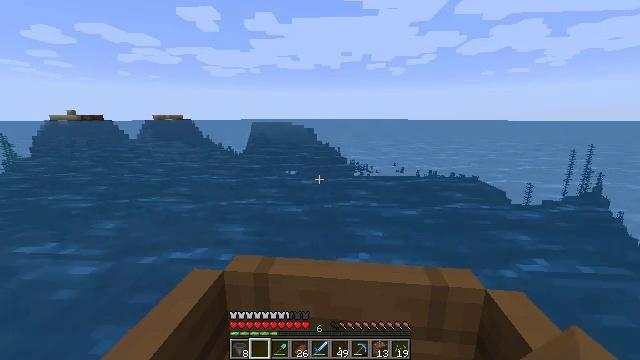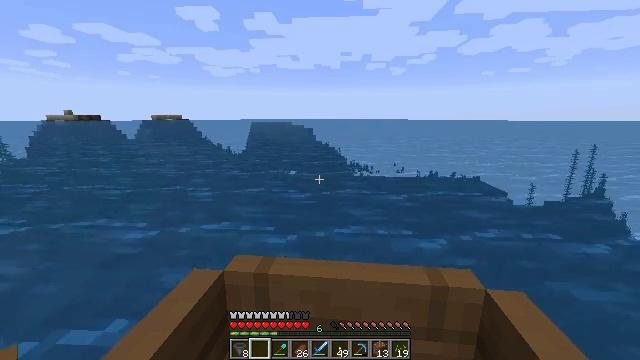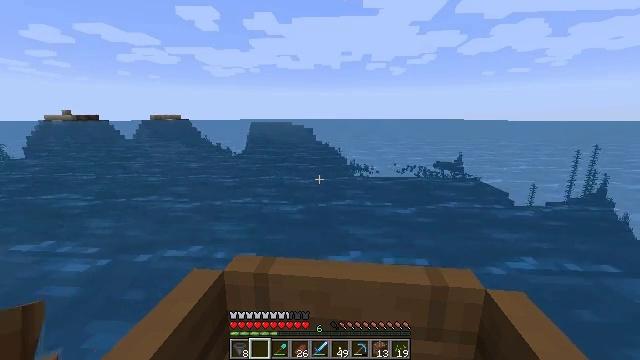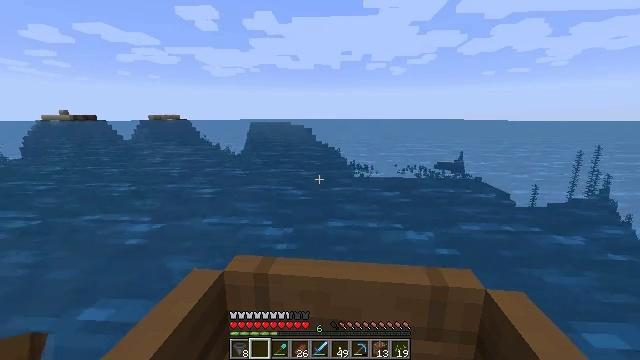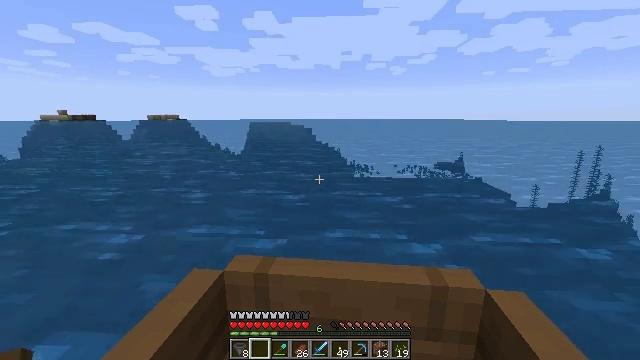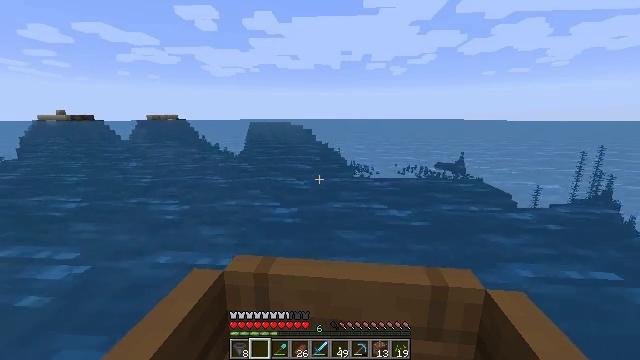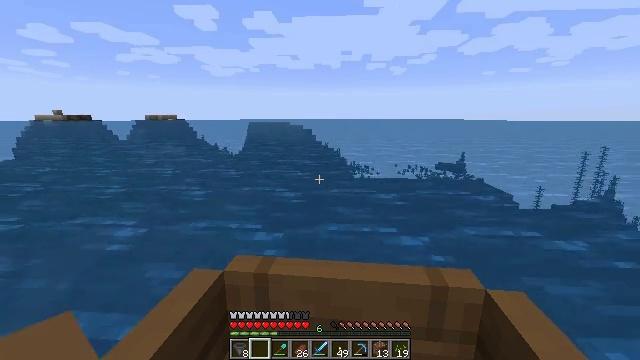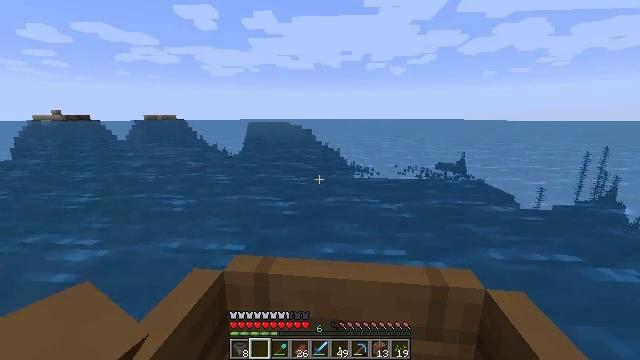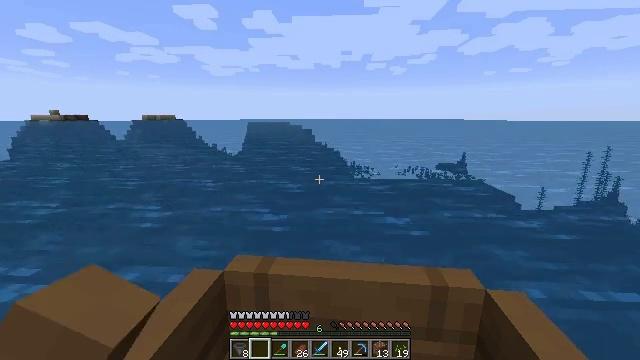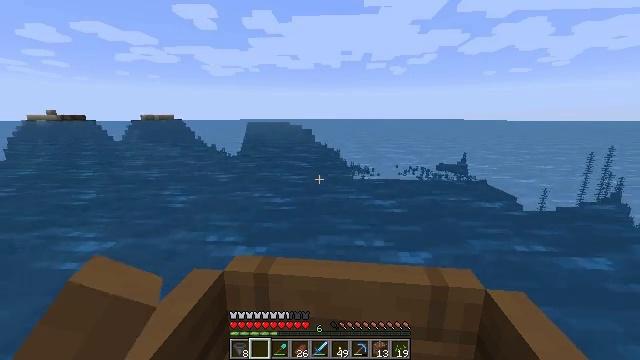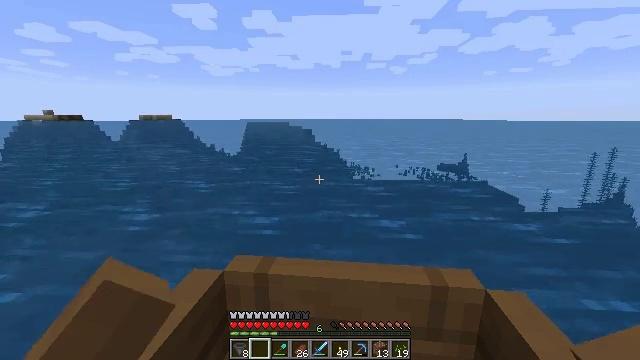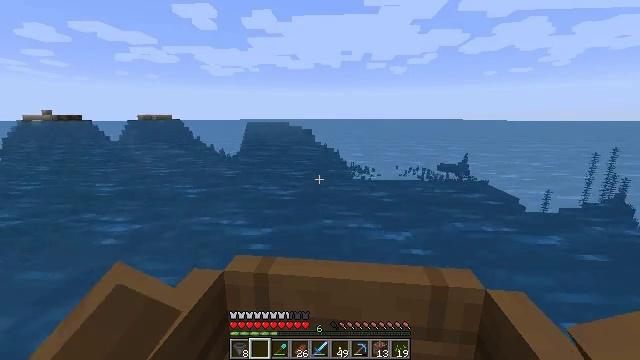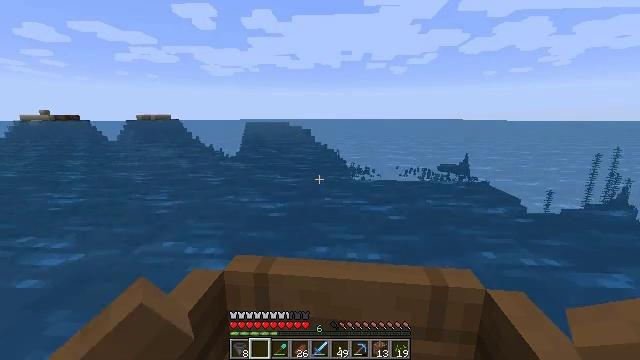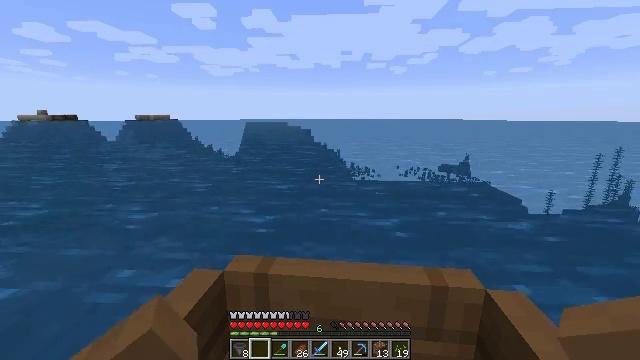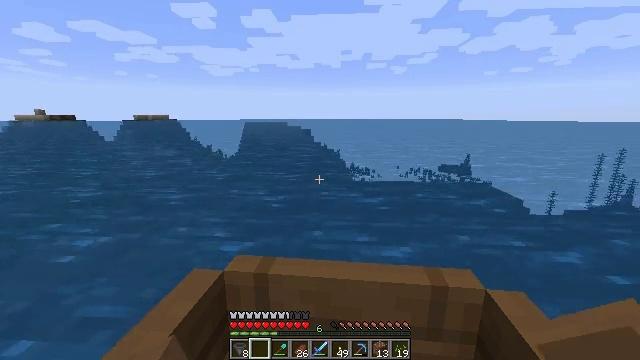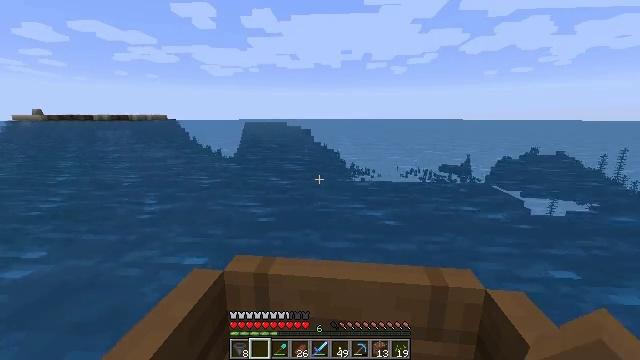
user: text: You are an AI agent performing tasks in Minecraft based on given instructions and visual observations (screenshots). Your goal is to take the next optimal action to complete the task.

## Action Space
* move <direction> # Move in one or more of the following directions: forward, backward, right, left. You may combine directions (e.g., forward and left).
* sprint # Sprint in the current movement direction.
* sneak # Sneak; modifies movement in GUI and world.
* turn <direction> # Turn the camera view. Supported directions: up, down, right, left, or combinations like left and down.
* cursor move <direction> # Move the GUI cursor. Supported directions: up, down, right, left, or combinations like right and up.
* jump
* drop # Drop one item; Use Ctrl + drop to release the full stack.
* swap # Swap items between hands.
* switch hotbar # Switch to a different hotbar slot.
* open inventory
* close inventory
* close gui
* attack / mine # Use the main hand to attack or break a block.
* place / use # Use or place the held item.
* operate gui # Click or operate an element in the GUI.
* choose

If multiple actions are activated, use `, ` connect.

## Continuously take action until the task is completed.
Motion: motion action
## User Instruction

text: Gather cactus by attacking it.
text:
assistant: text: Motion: move forward
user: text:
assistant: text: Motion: move forward
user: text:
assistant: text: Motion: move forward
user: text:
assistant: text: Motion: move forward
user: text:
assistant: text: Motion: move forward
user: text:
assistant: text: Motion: move forward
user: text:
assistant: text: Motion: move forward
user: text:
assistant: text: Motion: move forward
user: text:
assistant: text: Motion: move forward
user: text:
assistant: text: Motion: move forward
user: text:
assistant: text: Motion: move forward
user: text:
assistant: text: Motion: move forward
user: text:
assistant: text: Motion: move forward
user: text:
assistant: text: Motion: move forward
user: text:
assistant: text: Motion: move forward
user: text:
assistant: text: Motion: move forward
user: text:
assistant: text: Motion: move forward
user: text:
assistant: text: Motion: move forward
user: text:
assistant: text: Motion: move forward
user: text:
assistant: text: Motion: move forward
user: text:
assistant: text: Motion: move forward
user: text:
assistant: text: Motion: move forward
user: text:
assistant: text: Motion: move forward
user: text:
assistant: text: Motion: move forward
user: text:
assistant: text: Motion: move forward
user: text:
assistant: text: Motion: move forward
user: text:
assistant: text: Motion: move forward
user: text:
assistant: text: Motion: move forward
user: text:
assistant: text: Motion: move forward
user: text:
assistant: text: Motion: move forward